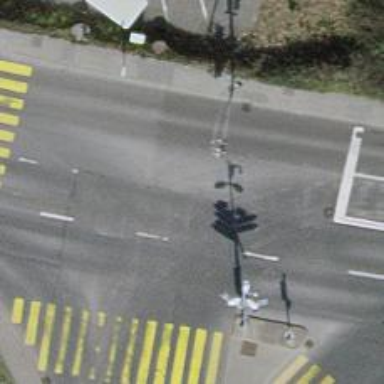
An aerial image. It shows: Road with traffic signals.